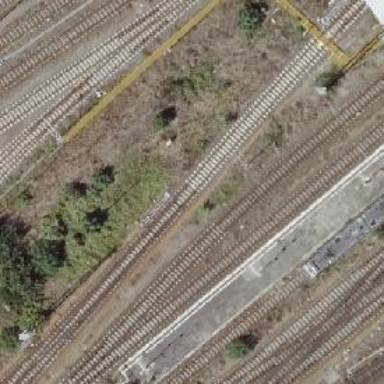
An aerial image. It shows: Railway switch with the turnout side on the right.